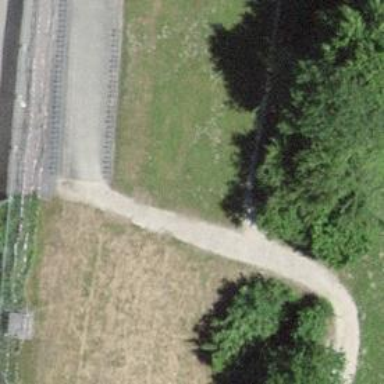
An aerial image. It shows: Path surfaced with fine gravel.